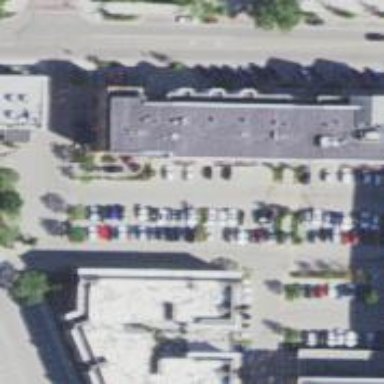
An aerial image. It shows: Parking space is available.